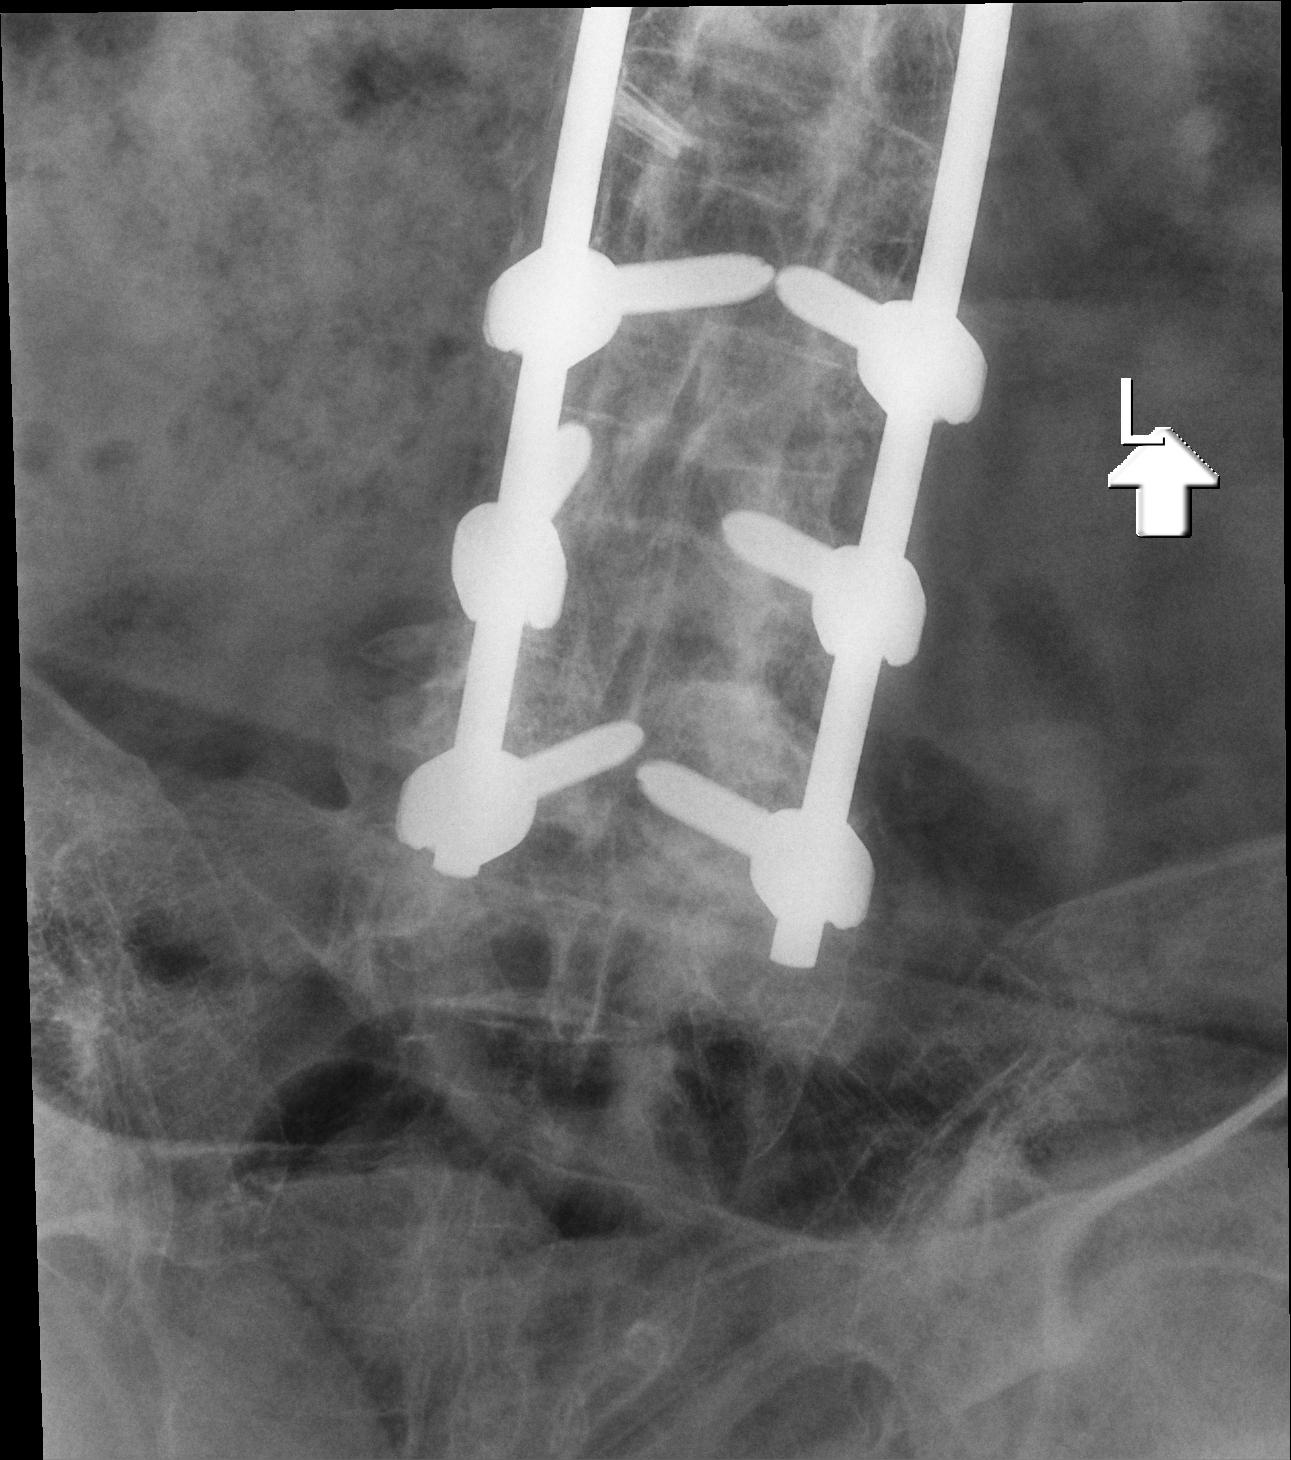
View: AP
Implant manufacturer: medtronic solera